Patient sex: M
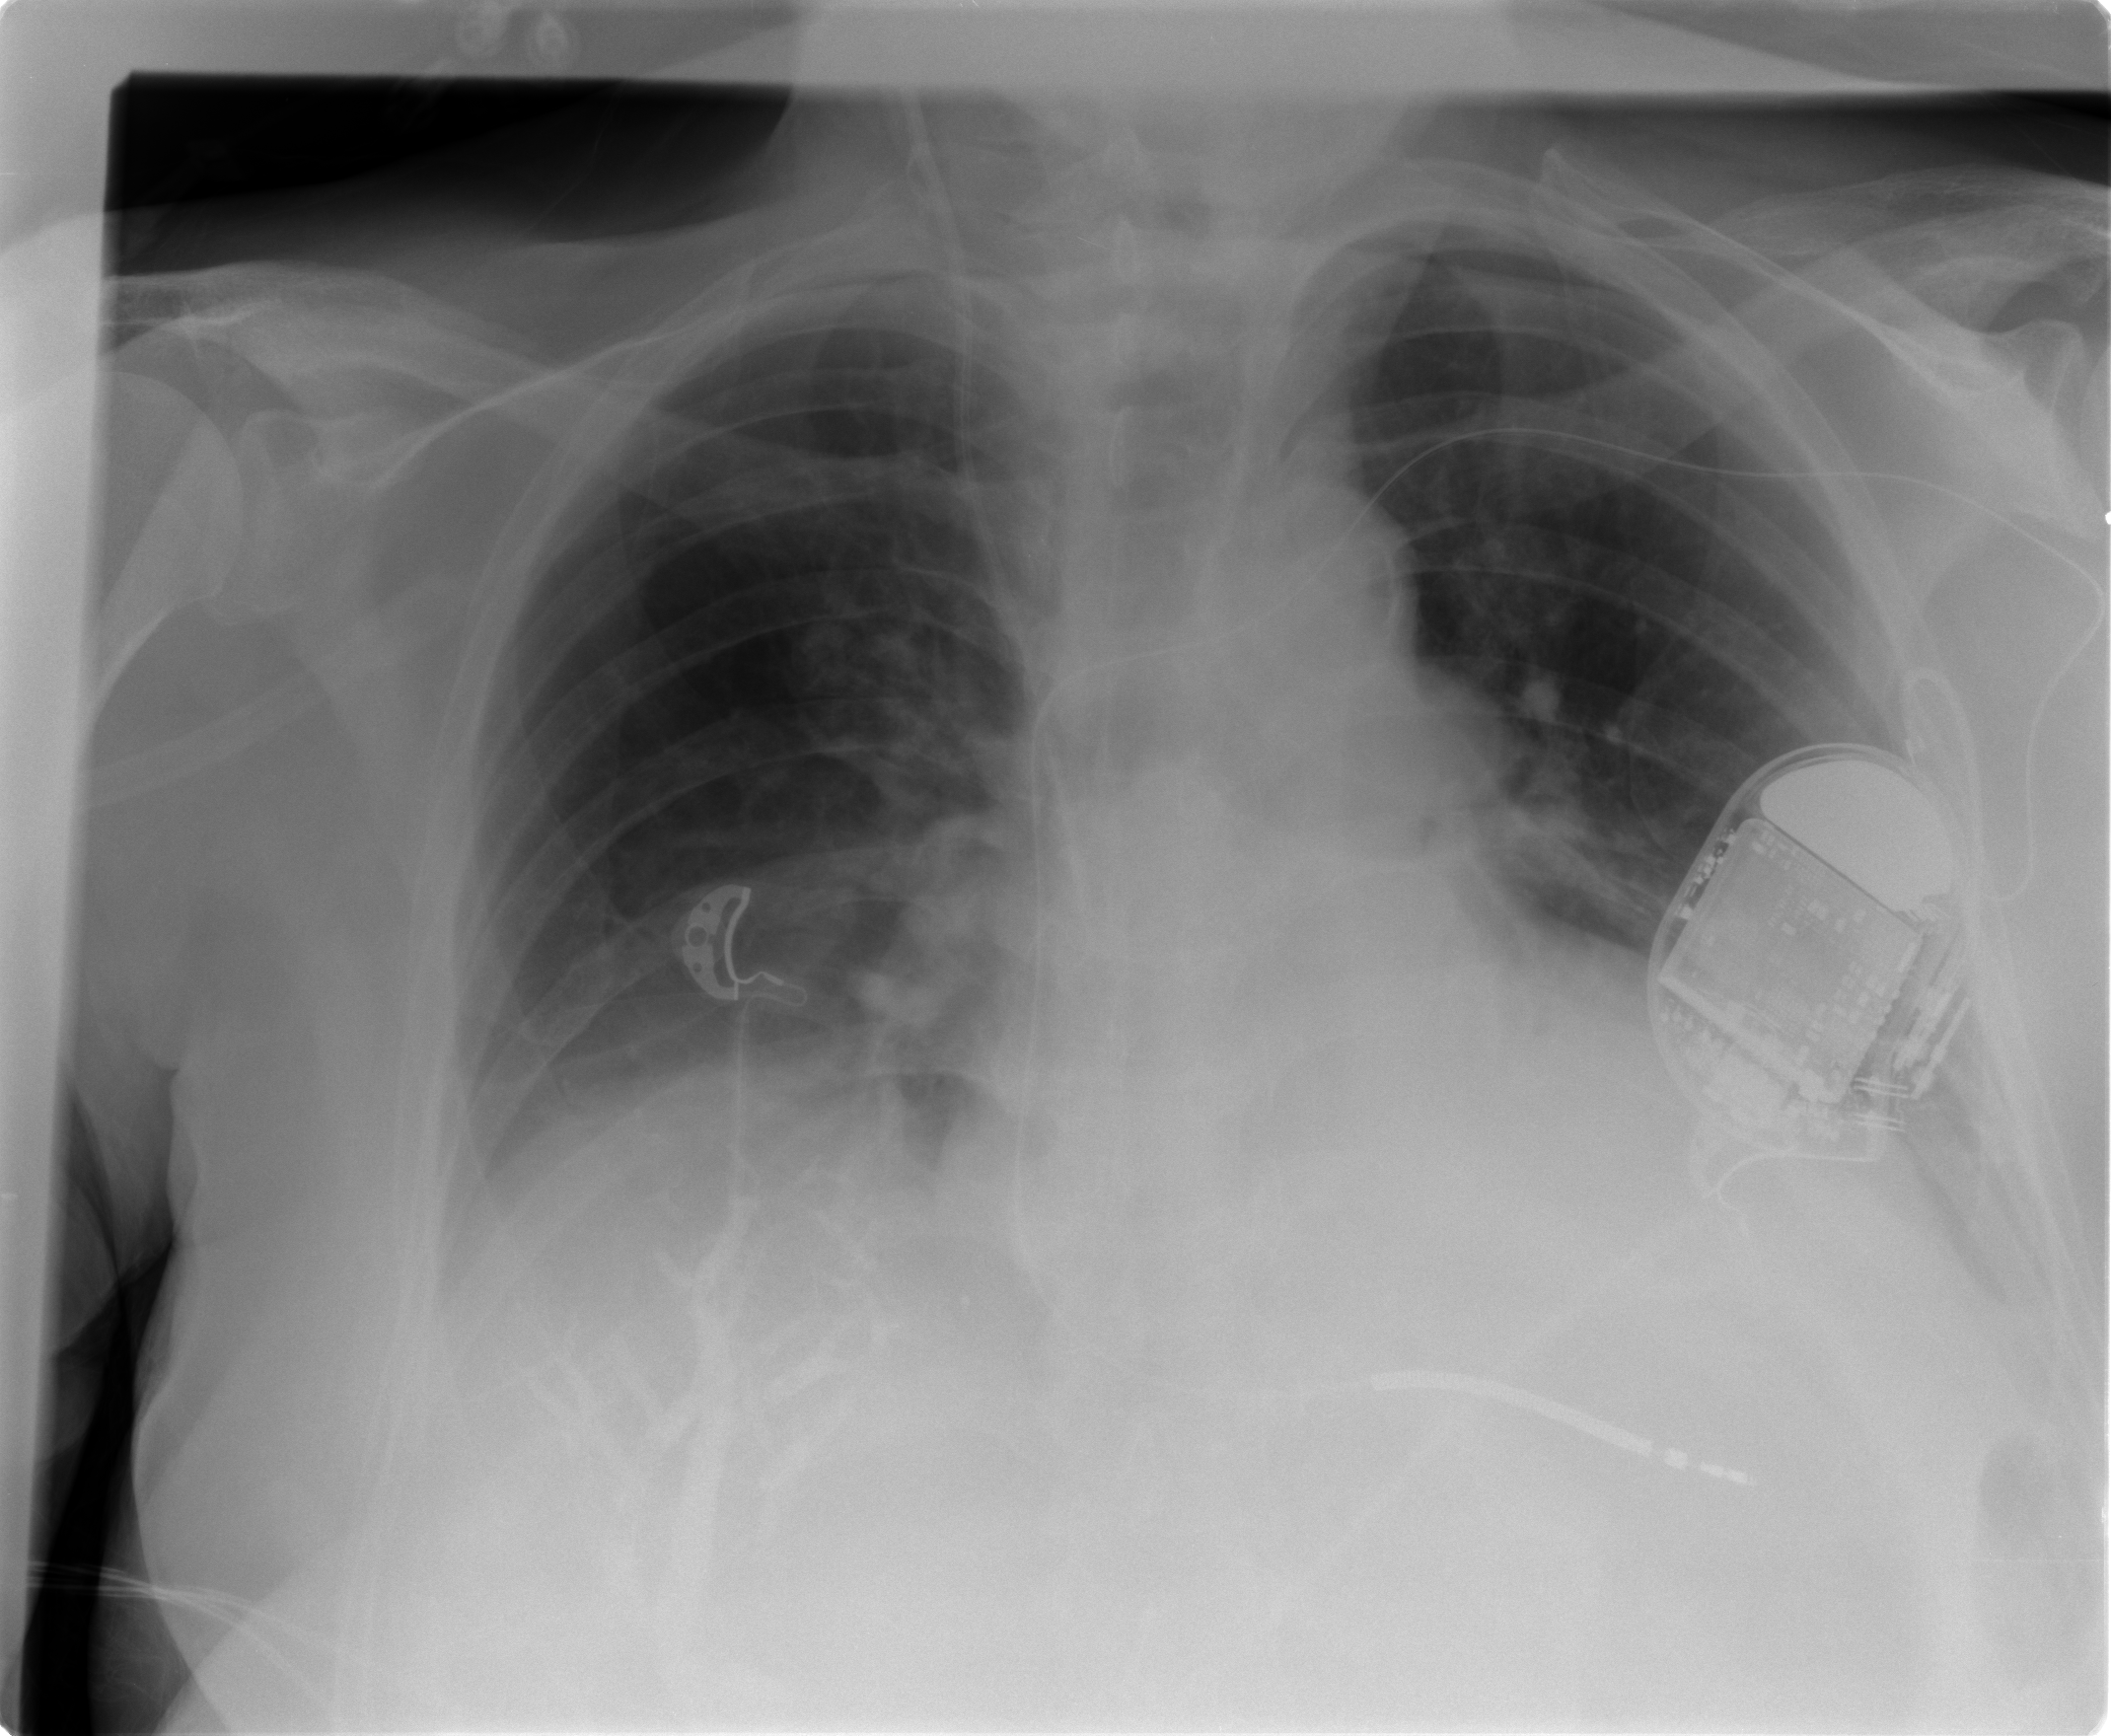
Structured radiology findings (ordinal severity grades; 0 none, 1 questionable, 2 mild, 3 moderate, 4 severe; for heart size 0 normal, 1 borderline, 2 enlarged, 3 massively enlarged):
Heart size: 0
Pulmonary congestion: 0
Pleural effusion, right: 2
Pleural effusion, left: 2
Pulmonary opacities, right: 0
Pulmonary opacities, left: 0
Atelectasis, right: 0
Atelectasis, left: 0